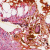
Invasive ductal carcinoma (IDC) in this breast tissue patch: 0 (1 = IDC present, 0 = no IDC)